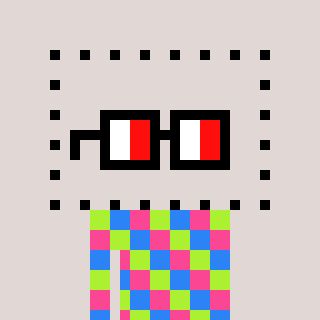
a pixel art character with square glasses with black frames and red eyes, a void-shaped head and a yellow-colored body on a warm background